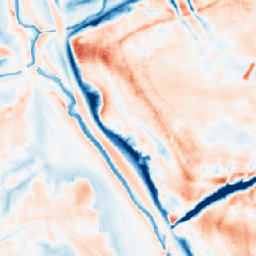
Category: multiscale
Decomposition family: dog_multiscale
Decomposition parameters: sigma_ratio: 1.6
n_scales: 6
base_sigma: 0.5
Upsampling method: nearest
Upsampling parameters: scale: 8
Upsampling scale: 8